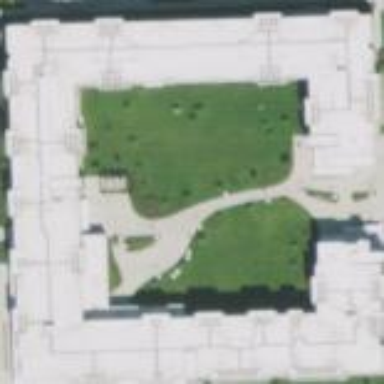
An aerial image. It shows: Dormitory building.